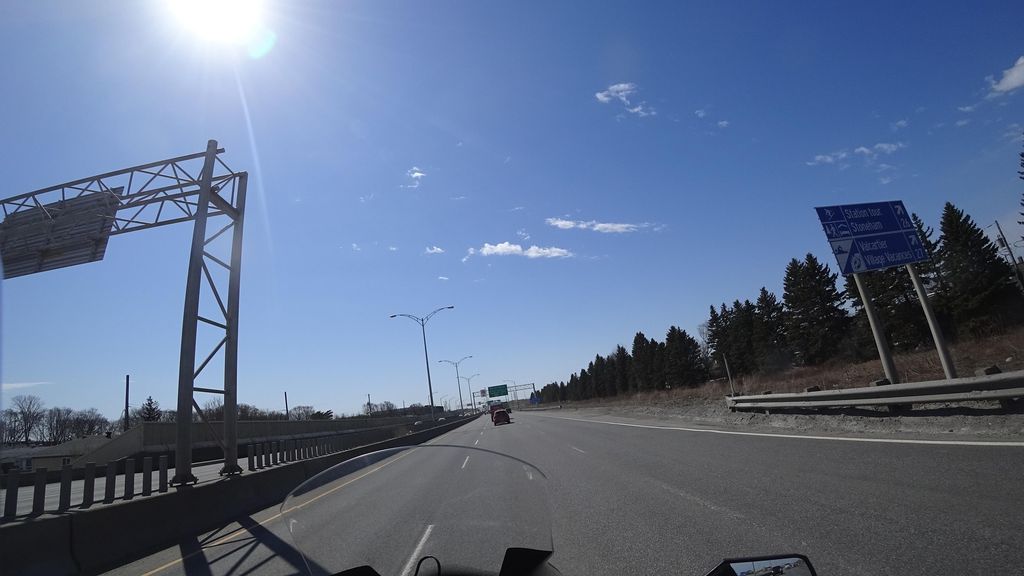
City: quebec_city